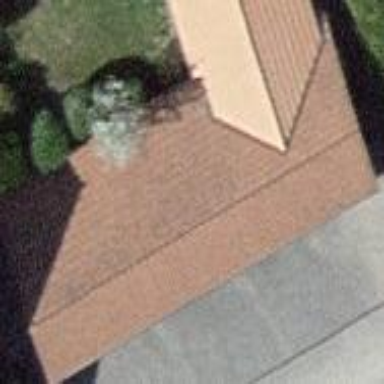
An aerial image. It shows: View of roof of building.